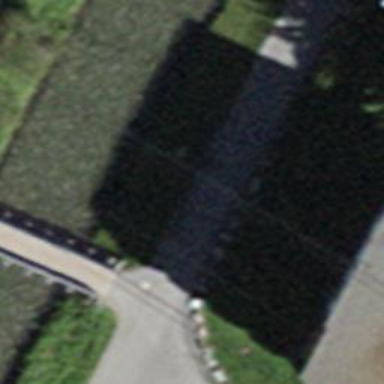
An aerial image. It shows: Lift gate barrier.